The plot shows how the frequency content of a bearing vibration signal evolves over time (STFT spectrogram). Classify the bearing condition as one of: normal, inner_race, outer_race, ball.
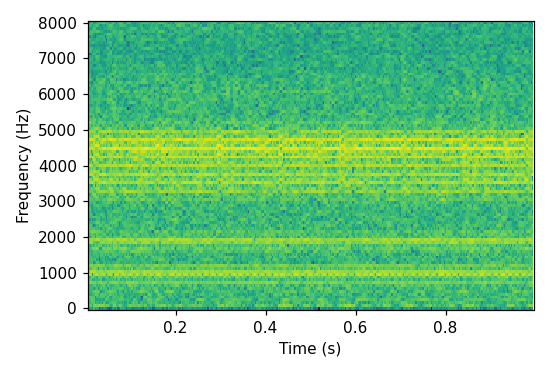
Answer: outer_race